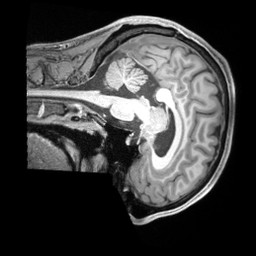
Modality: T1w
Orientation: sagittal
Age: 23
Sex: male
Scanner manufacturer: siemens
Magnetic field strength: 3 T
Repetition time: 2.2 s
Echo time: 0.00218 s